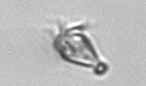
Label: Paratontonia_gracillima